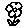
Label: flower